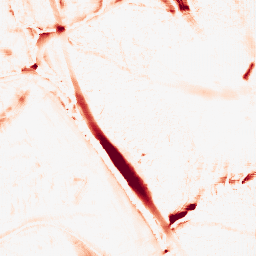
Category: morphological
Decomposition family: morphological_ellipse
Decomposition parameters: operation: opening
width: 20
height: 30
Upsampling method: fft_zeropad
Upsampling parameters: scale: 4
Upsampling scale: 4